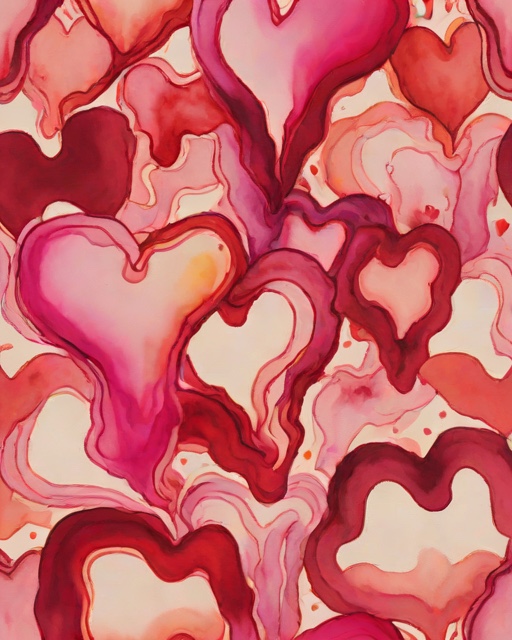
Category: Valentine